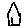
Label: house